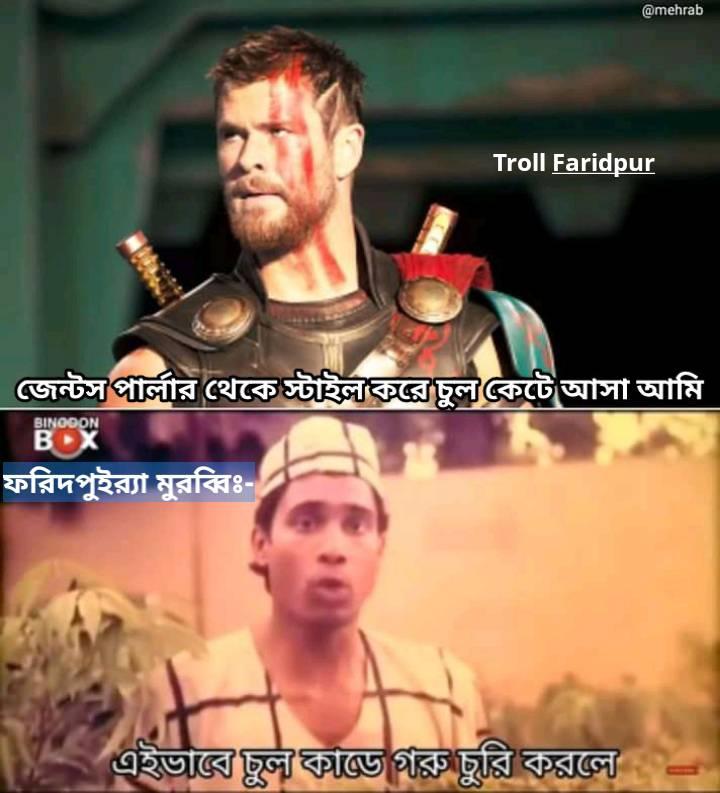
Caption: জেন্টস পার্লার থেকে স্টাইল করে চুল কেটে আসা আমি   ফরিদপুইর‍্যা মুরব্বিঃ-   এইভাবে চুল কাডে গরু চুরি করলে
Label: non-hate